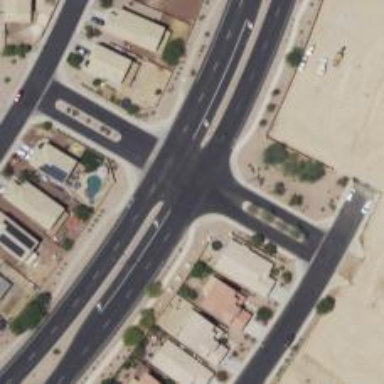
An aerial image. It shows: Asphalt road in residential area.